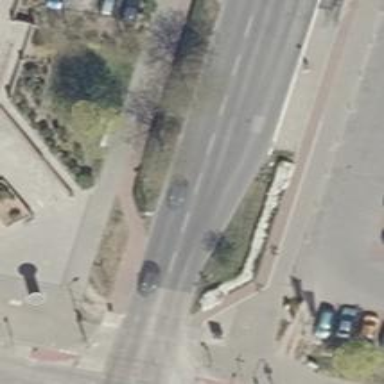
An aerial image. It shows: Cycleway with separate sidewalk.